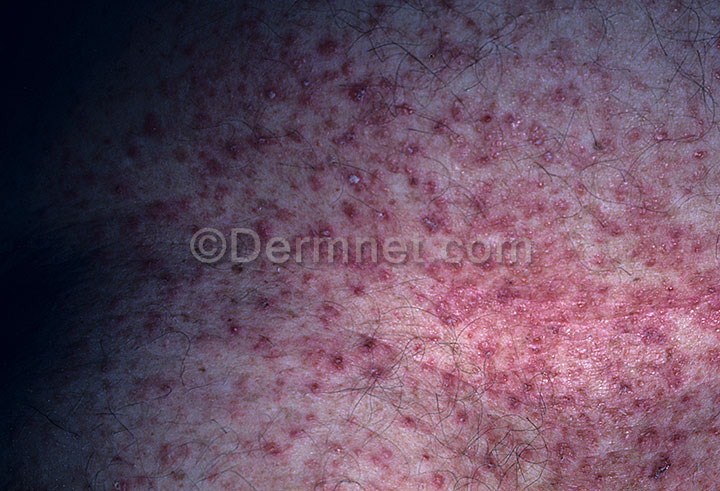
Disease: Bullous Disease Photos